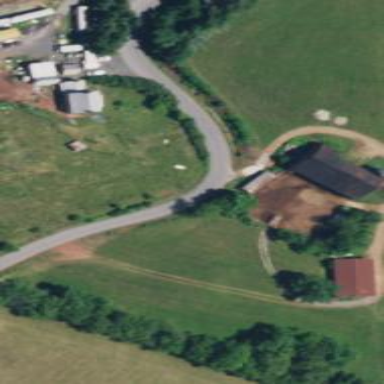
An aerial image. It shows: Farmyard area.